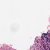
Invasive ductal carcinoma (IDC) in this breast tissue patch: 1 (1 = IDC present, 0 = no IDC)